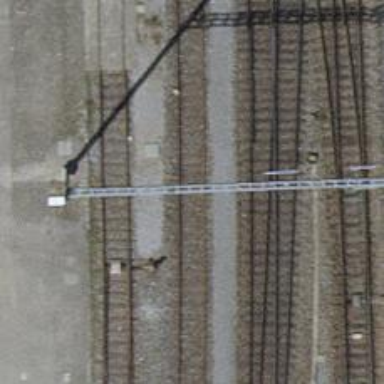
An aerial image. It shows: Siding railway track with one set of rails.